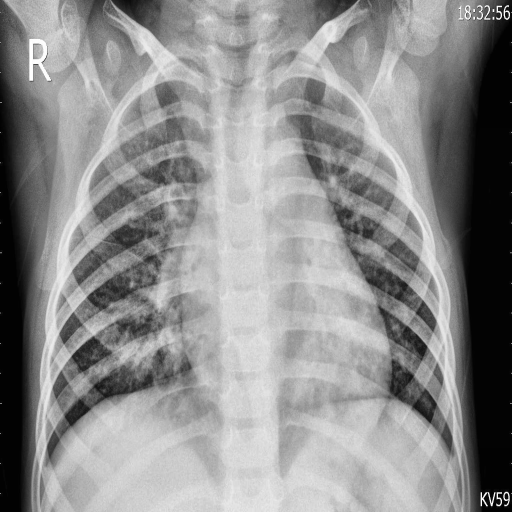
Finding: PNEUMONIA